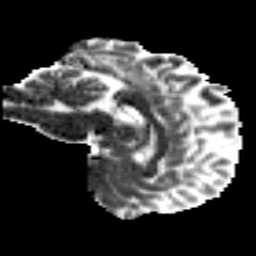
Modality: MD
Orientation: sagittal
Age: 28
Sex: male
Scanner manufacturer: siemens
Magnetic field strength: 3 T
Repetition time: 8.8 s
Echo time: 0.085 s